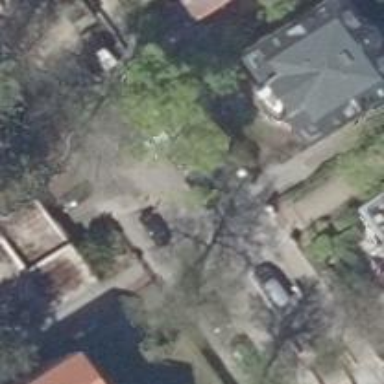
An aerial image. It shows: Avenue of deciduous broadleaved trees.